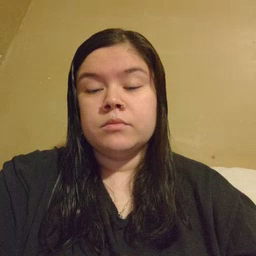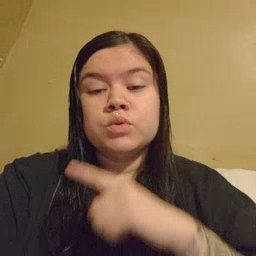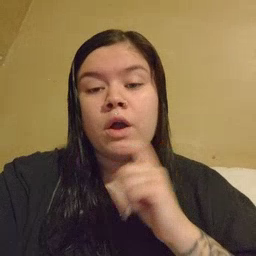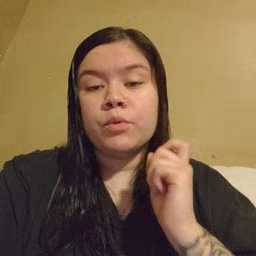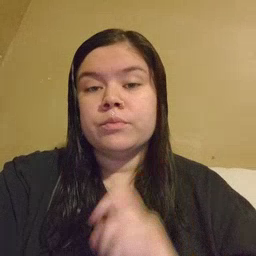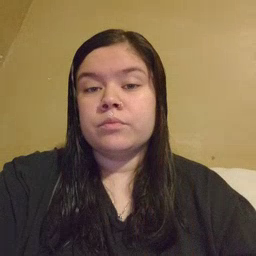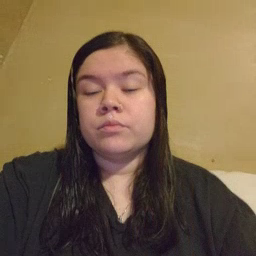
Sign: dryer